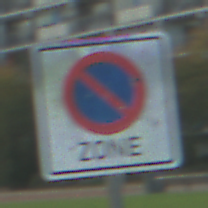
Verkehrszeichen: BeginnEingeschraenktesHalteverbotZone
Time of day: MorningAfternoon
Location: Outdoor (Urban)
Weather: PartlyCloudy
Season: NotSpecified
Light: Natural